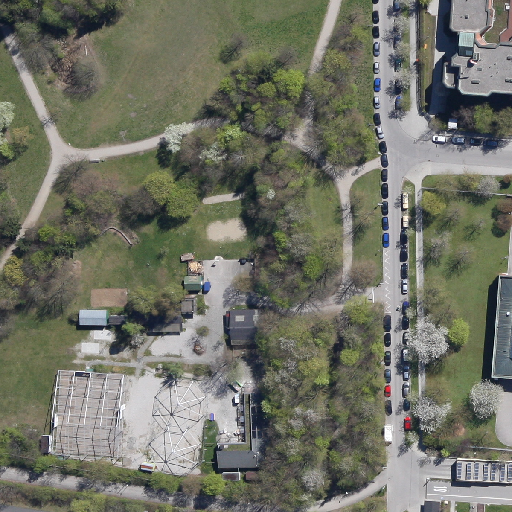
Referring expression: impervious surface